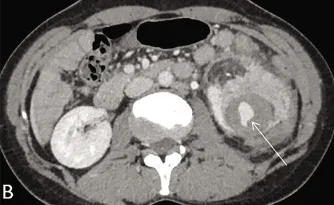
C) Virtual 3D reconstruction showing left accessory renal artery supplying lower pole of left kidney (curved arrow).
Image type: radiology (ct)